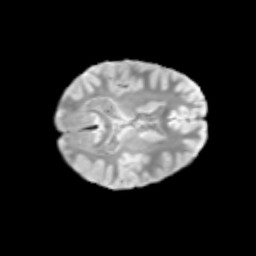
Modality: T2w
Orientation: axial
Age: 11
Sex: male
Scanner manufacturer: siemens
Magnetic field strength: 3 T
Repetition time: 3.8 s
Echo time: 0.07 s